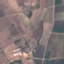
Label: PermanentCrop